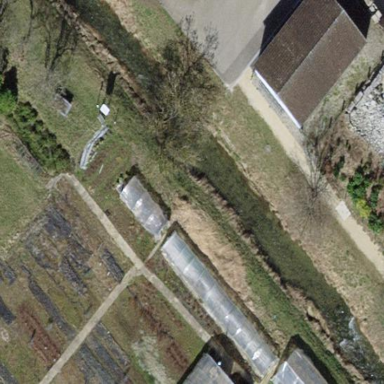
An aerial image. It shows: Greenhouse.